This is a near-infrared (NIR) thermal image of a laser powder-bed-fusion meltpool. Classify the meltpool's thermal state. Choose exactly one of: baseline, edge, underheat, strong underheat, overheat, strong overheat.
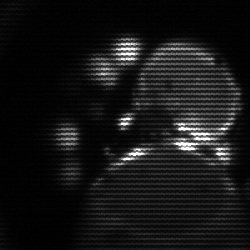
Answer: edge